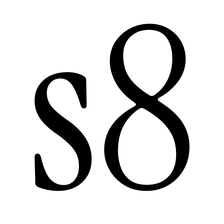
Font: InstrumentSerif-Regular